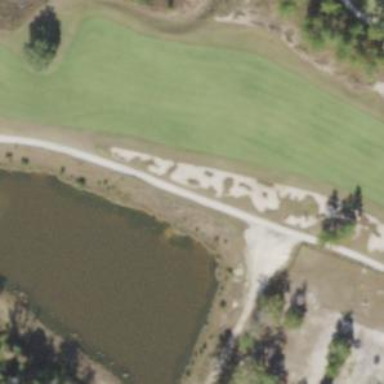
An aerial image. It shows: Picturesque scene of golf course with lateral water hazard.